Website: lowes
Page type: billing-address
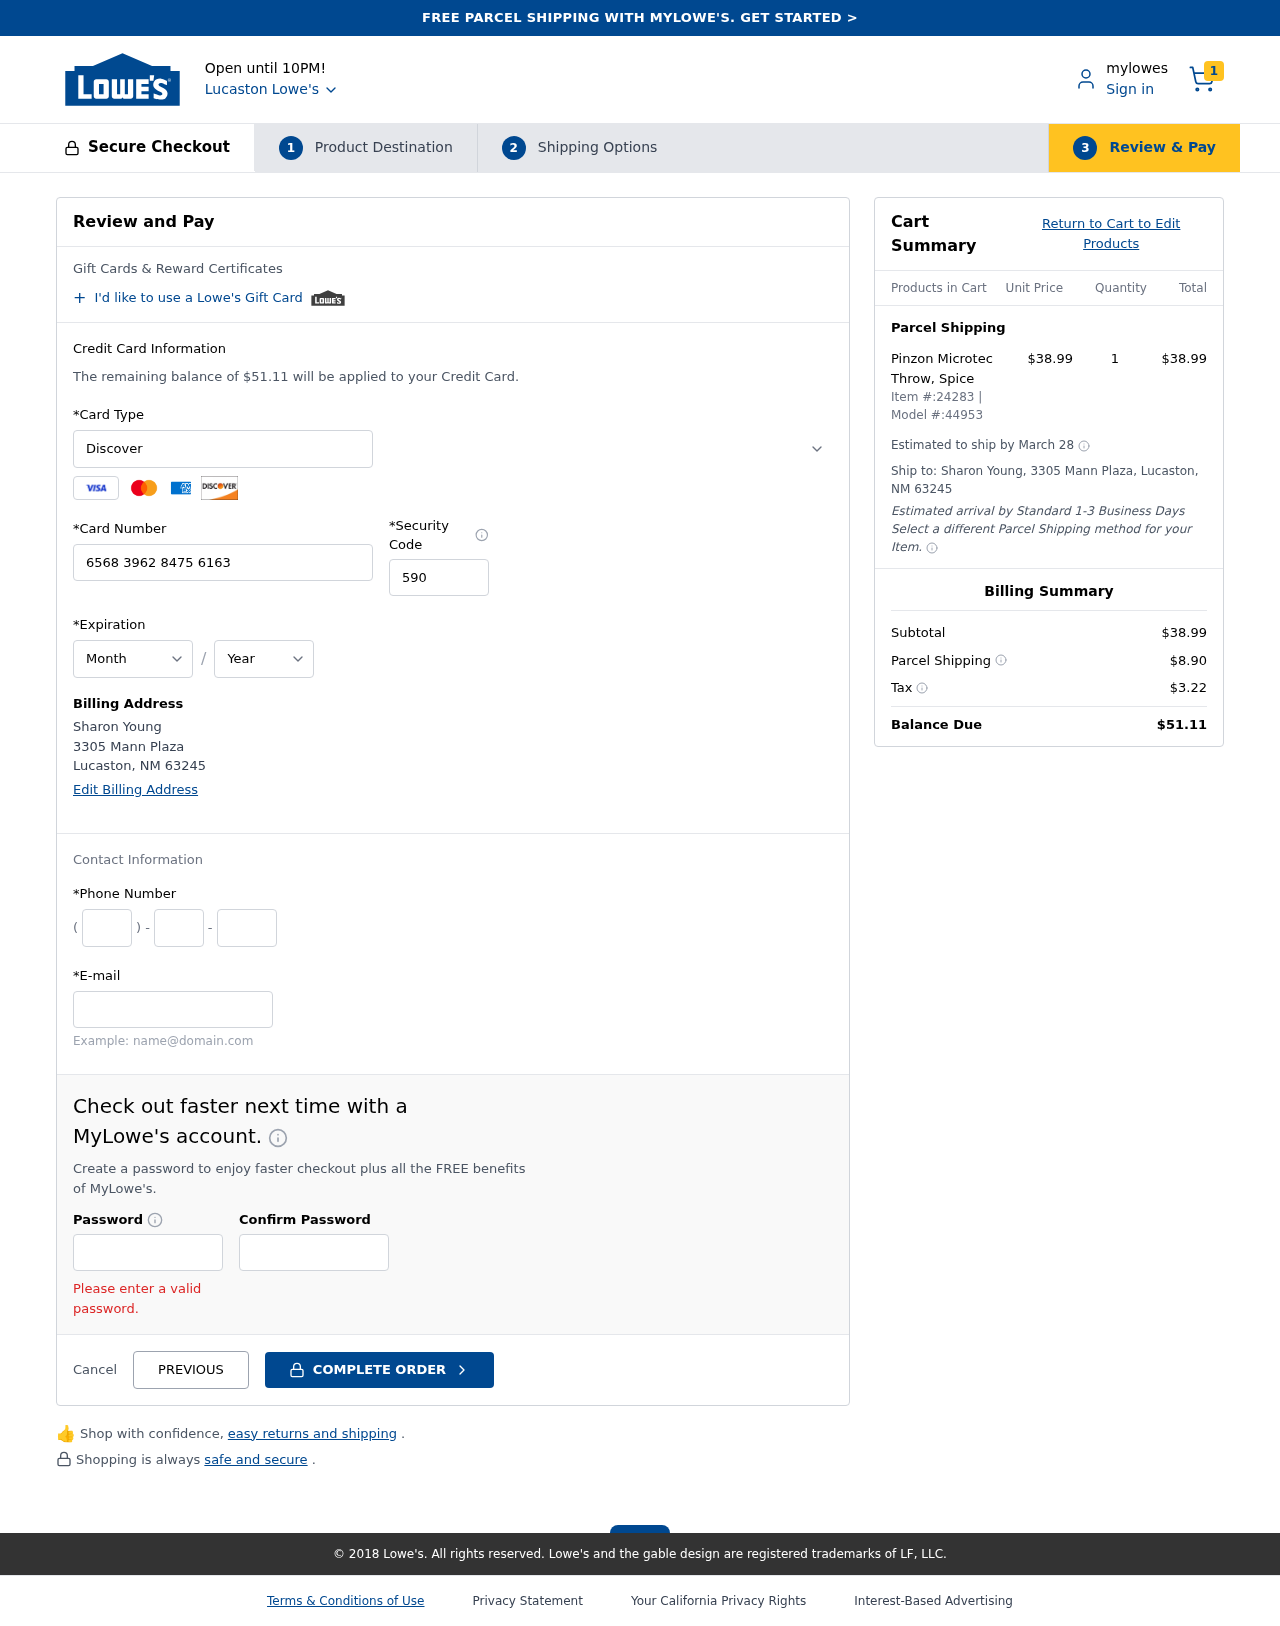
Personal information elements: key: PII_CARD_CVV
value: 590
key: PII_CARD_EXPIRY_MONTH
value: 01
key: PII_CARD_EXPIRY_YEAR
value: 27
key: PII_CARD_NUMBER
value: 6568 3962 8475 6163
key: PII_CARD_TYPE
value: Discover
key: PII_CITY
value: Lucaston
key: PII_CITY_STATE_ZIP
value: Lucaston, NM 63245
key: PII_EMAIL
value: sharon_young@gmail.com
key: PII_FULLNAME
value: Sharon Young
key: PII_PHONE_AREA
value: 428
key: PII_PHONE_PREFIX
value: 496
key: PII_PHONE_SUFFIX
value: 0876
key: PII_STREET
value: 3305 Mann Plaza
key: PII_FULLNAME2
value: Sharon Young
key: PII_STATE_ABBR
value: NM
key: PII_POSTCODE
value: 63245
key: PII_POSTCODE_FULL
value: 63245
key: PII_CITY_STATE
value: Lucaston, NM
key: PII_POSTCODE_NUMERIC
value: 63245
Product elements: key: PRODUCT1_NAME
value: Pinzon Microtec Throw, Spice
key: PRODUCT1_PRICE
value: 38.99
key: PRODUCT1_QUANTITY
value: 1
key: PRODUCT_ITEM_NUMBER
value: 24283
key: PRODUCT_MODEL_NUMBER
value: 44953
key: PRODUCT1_LINE_TOTAL
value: $38.99
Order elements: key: ORDER_NUM_ITEMS
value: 1
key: ORDER_TOTAL
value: $51.11
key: ORDER_SHIPPING_DATE
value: March 28
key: ORDER_SUBTOTAL
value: $38.99
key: ORDER_SHIPPING_COST
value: $8.90
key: ORDER_TAX
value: $3.22